Question: Within a project I have a database table with the following columns

I would like to be able to delete from this table all rows which have a matching SharingAgencyId and ReceivingAgencyId values that I can pass in.
What I have tried so far:
'''
public static ICollection<SecurityDataShare> UpdateSharedEntites(long conAgency, long recAgency)
{
ICollection<SecurityDataShare> agShares = null;
try
{
using (var context = new ProjSecurityEntities(string.Empty))
{
agShares = (from a in context.SecurityDataShares
.Where(c => c.ReceivingAgencyId == recAgency && c.SharingAgencyId == conAgency)
select a);
}
}
catch (Exception ex)
{
//ToDo
throw;
}
}
'''
My thought process was to retrieve the records where the id's matched the parameters passed in and then using a foreach loop iterate through (agShare) and remove each row followed by saving my changes. With the current implementation I don't seem to have access to any of the Delete methods.
Looking to the example above I'd appreciate any suggestions on how to remove the rows within the table that contained a value of 43 and 39 using dbContext.
Cheers
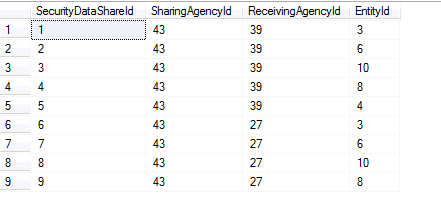
Answer: If I understand right, your 'DbContext''s properties, like 'SecurityDataShares' should be typed as 'IDbSet<SecurityDataShare>'. If that's correct, you should be able to use <URL>.
'''
foreach(var agShare in agShares) {
context.SecurityDataShares.Remove(agShare);
}
context.SaveChanges();
'''
Be aware that this creates a separate SQL statement for deleting these objects. If you expect the number of objects to be rather large, you may want to use a stored procedure instead.